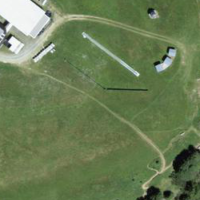
EUNIS habitat code: 26
Species observed at this site:
Arnica montana
Arcyptera fusca